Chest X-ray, PA view. Patient: 48 years old, sex F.
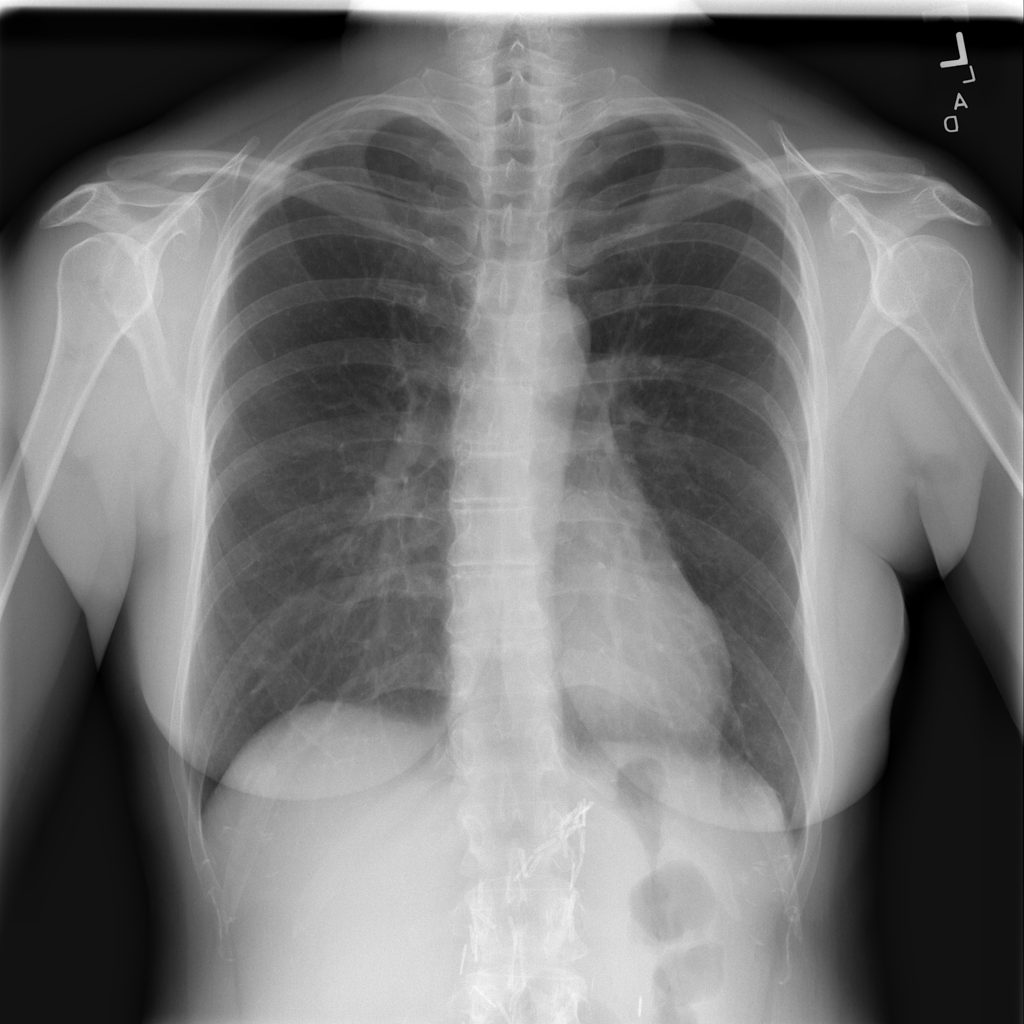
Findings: Pneumothorax